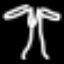
Label: palm tree